Question: I need a way to add images/gallery to a model created by the <URL> for wordpress. It would be nice to tie in the new functionality offered in 3.5 but I really don't know where to start with this.
I tried a few google searches but I could not find anything pertaining to my needs.
Thank you for any assistance.

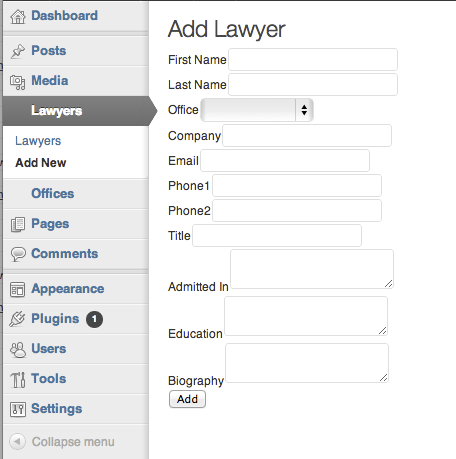
Answer: maybe it's something to help
<URL>
<URL>